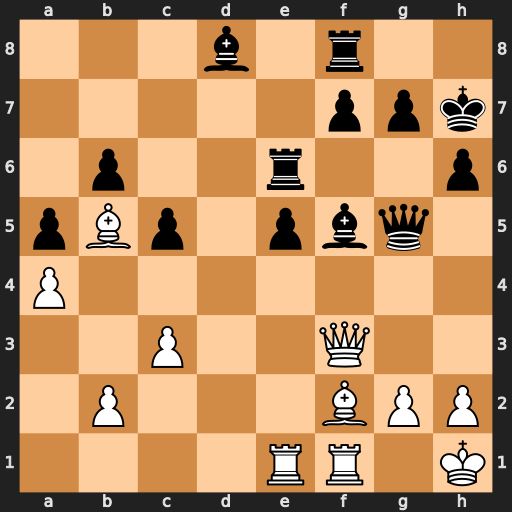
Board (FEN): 3b1r2/5ppk/1p2r2p/pBp1pbq1/P7/2P2Q2/1P3BPP/4RR1K
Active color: w
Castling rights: -
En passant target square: -
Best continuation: Be3 Qg6 Qxf5 Qxf5 Rxf5